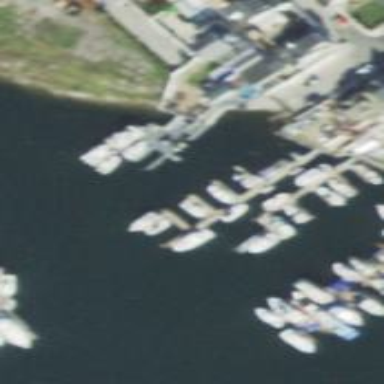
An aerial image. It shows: Man-made pier.